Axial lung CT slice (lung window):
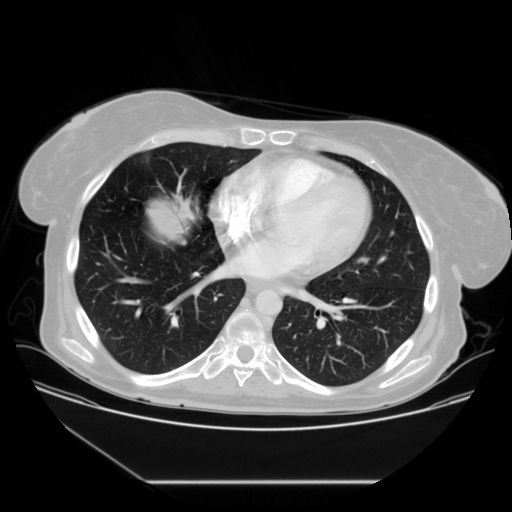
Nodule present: yes
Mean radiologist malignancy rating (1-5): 3